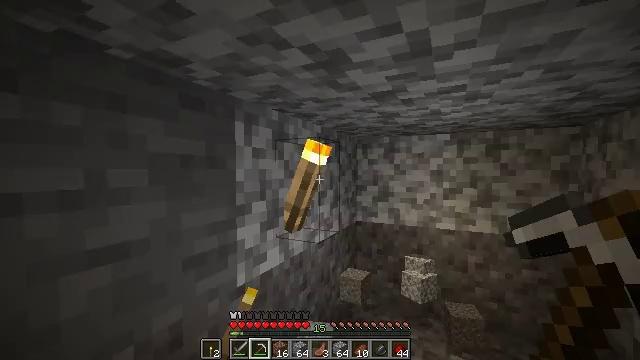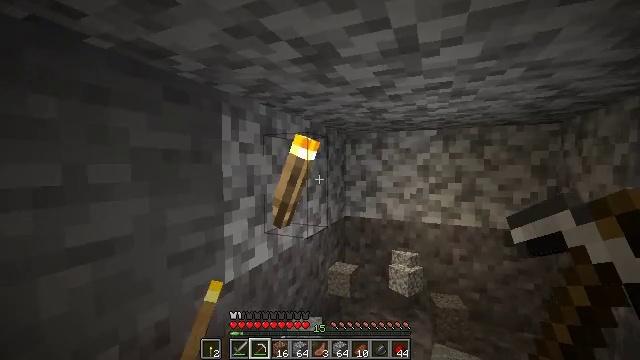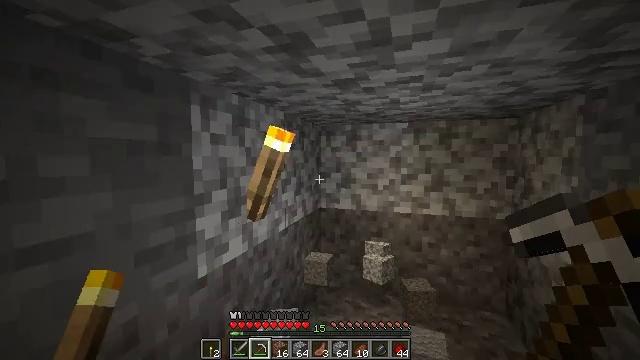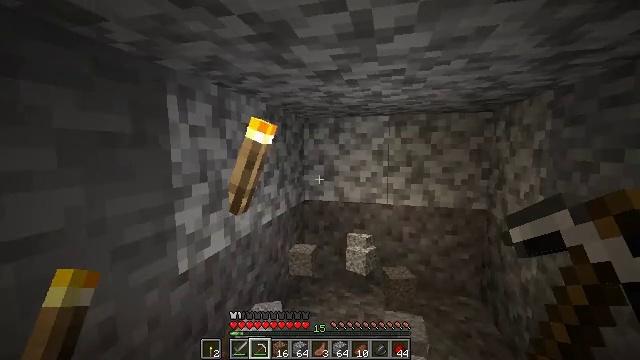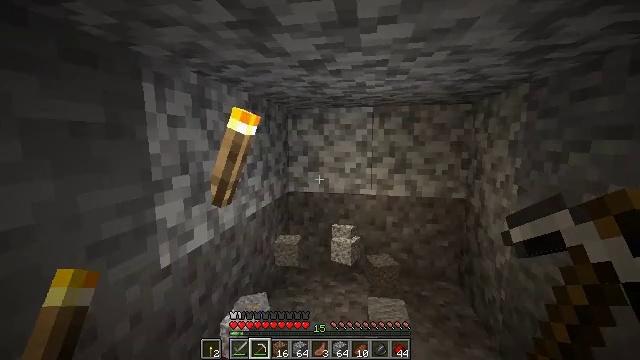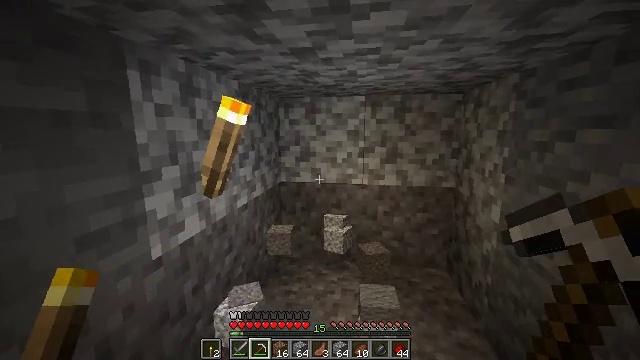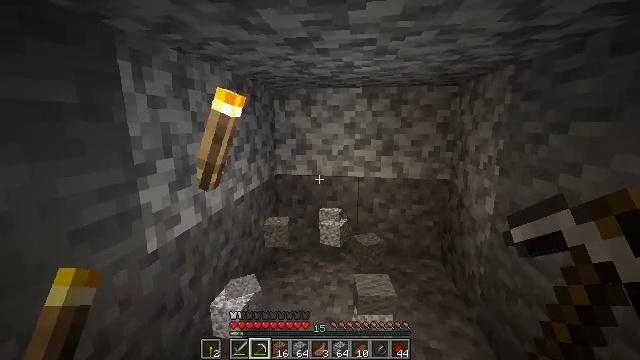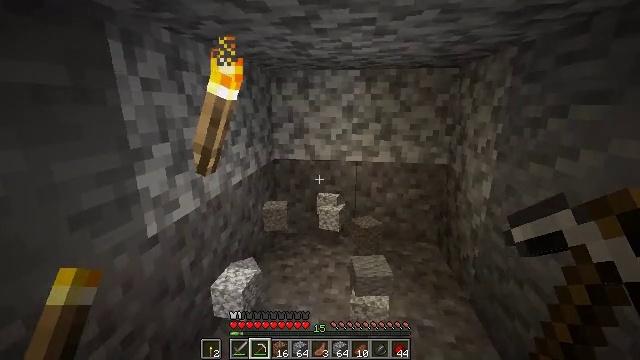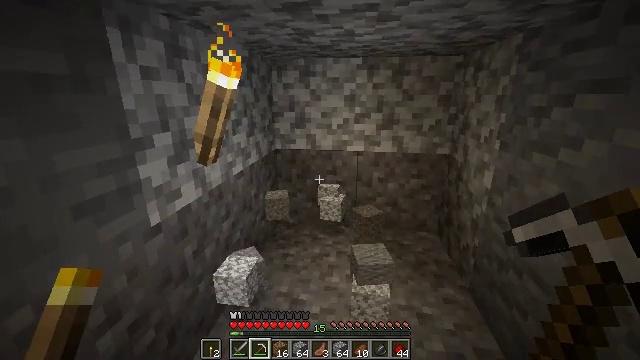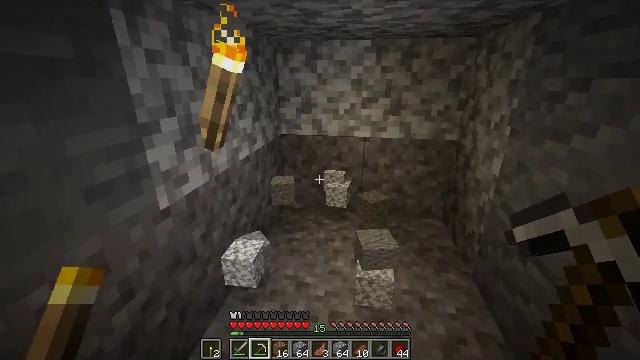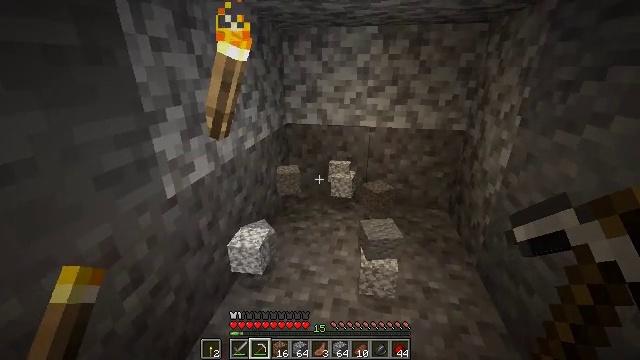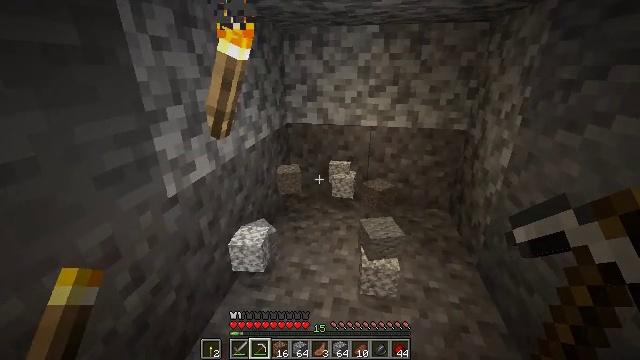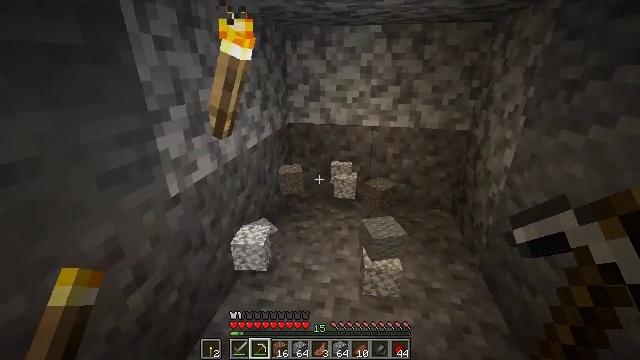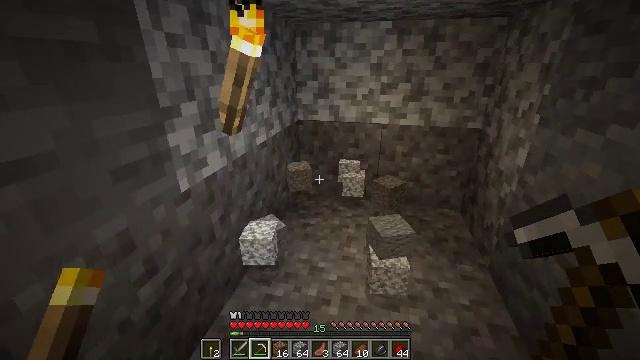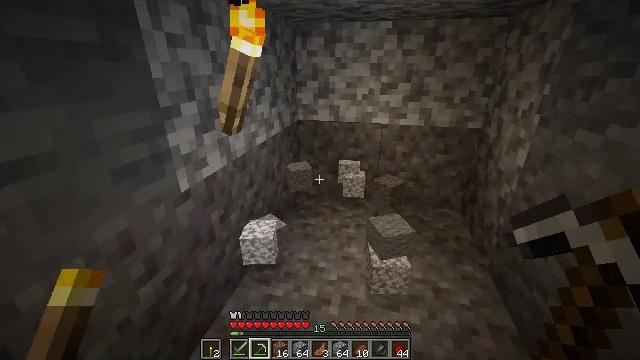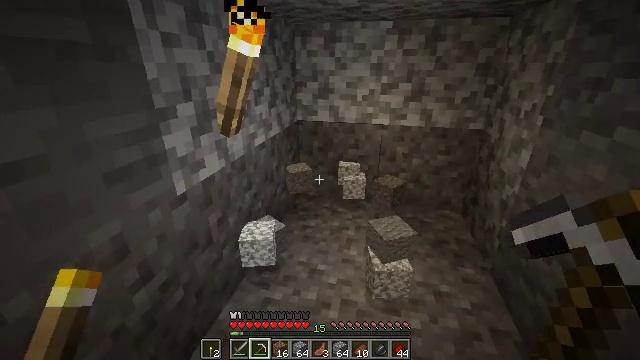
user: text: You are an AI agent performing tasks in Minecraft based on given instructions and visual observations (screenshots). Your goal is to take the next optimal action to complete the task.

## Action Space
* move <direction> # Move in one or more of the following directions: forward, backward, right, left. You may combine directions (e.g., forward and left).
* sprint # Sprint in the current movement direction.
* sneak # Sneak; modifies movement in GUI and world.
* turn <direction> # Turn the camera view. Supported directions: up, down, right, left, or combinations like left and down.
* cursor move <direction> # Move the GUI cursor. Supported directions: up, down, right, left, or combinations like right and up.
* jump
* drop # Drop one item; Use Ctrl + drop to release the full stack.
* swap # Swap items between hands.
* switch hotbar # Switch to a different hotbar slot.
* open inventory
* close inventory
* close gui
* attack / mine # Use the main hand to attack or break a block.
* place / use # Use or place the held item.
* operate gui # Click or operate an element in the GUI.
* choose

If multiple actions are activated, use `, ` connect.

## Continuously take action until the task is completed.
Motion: motion action
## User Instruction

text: Create cobblestone stairs at the crafting table.
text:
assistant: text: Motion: turn right and down
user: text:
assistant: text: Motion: turn right and down
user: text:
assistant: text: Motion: turn right and down
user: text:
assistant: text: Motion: turn right and down
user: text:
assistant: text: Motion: turn right and down
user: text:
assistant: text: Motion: turn down
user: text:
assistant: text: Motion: turn down
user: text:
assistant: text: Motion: turn down
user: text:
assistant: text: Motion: turn left and down
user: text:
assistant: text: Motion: turn left and down
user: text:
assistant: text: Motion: no_op
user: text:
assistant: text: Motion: no_op
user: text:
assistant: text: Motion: turn left
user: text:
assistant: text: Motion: no_op
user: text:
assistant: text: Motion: move forward
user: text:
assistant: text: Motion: move forward
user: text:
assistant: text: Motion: move forward
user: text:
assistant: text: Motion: move forward
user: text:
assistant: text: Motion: move forward
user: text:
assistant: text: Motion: move forward
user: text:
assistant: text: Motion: move forward
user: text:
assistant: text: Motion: move forward
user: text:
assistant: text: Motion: move forward
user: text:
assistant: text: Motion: move forward
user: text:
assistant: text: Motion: move forward, turn left
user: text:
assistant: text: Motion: move forward, turn left
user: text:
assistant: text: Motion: move forward, turn left
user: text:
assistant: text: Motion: move forward, turn left
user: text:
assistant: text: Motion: move forward, turn left
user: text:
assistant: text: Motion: move forward, turn left and down